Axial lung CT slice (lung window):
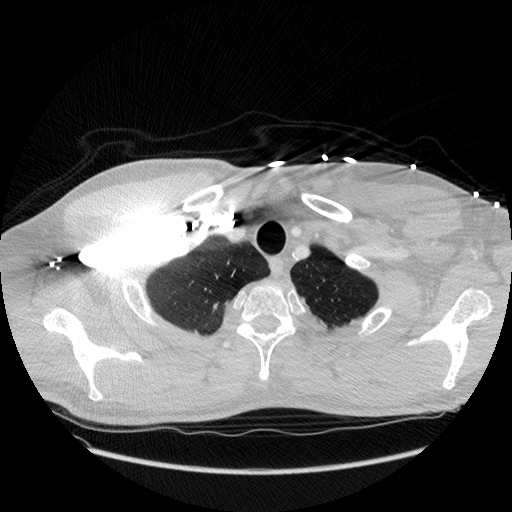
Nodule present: yes
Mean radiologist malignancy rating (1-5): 2.25